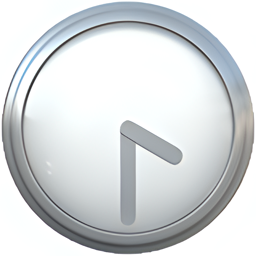
Name: clock face four thirty
Emoji: 🕟
Group: Travel & Places
Sub-group: time